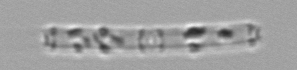
Label: Cerataulina_pelagica